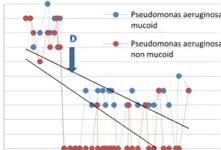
Clinical course of the patient before desensitization and under long-term therapy with colomycin. (C) Concentration of Pseudomonas strains in years 2008-2015-before and after desensitization.
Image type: chart (chart)